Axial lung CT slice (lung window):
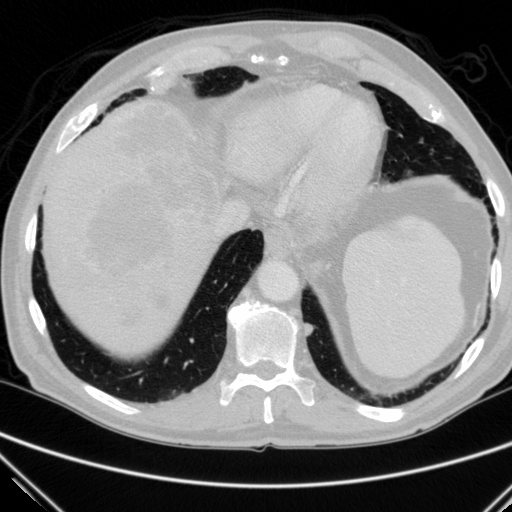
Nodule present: yes
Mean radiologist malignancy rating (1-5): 3.25